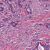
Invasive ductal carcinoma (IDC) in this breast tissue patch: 0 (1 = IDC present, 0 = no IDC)